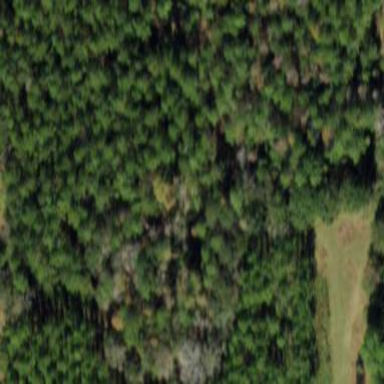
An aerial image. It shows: Mixed woodland with various types of leaves.